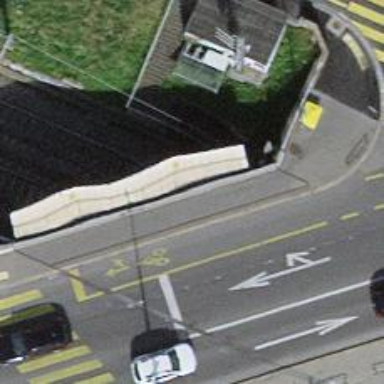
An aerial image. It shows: Railway tunnel with overhead electrified contact lines.